Field crop: maize
Growth stage: 2
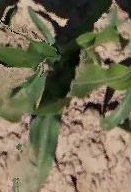
Species: maize